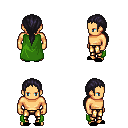
a pixel art fantasy rpg character, male body template, human, tanned skin, green cape, gold greaves, raven ponytail hairstyle, black slippers, four views (front, back, left, right), 2x2 character sprite sheet, small pixel art, hard edges, no anti-aliasing